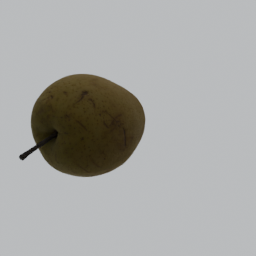
Label: nature